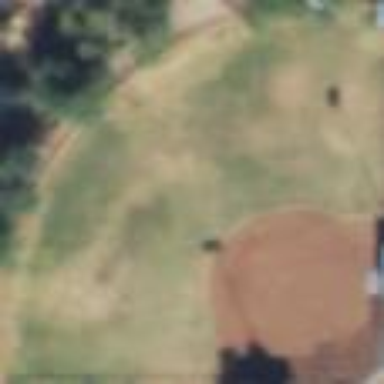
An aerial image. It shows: Baseball pitch for leisure land.